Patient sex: M
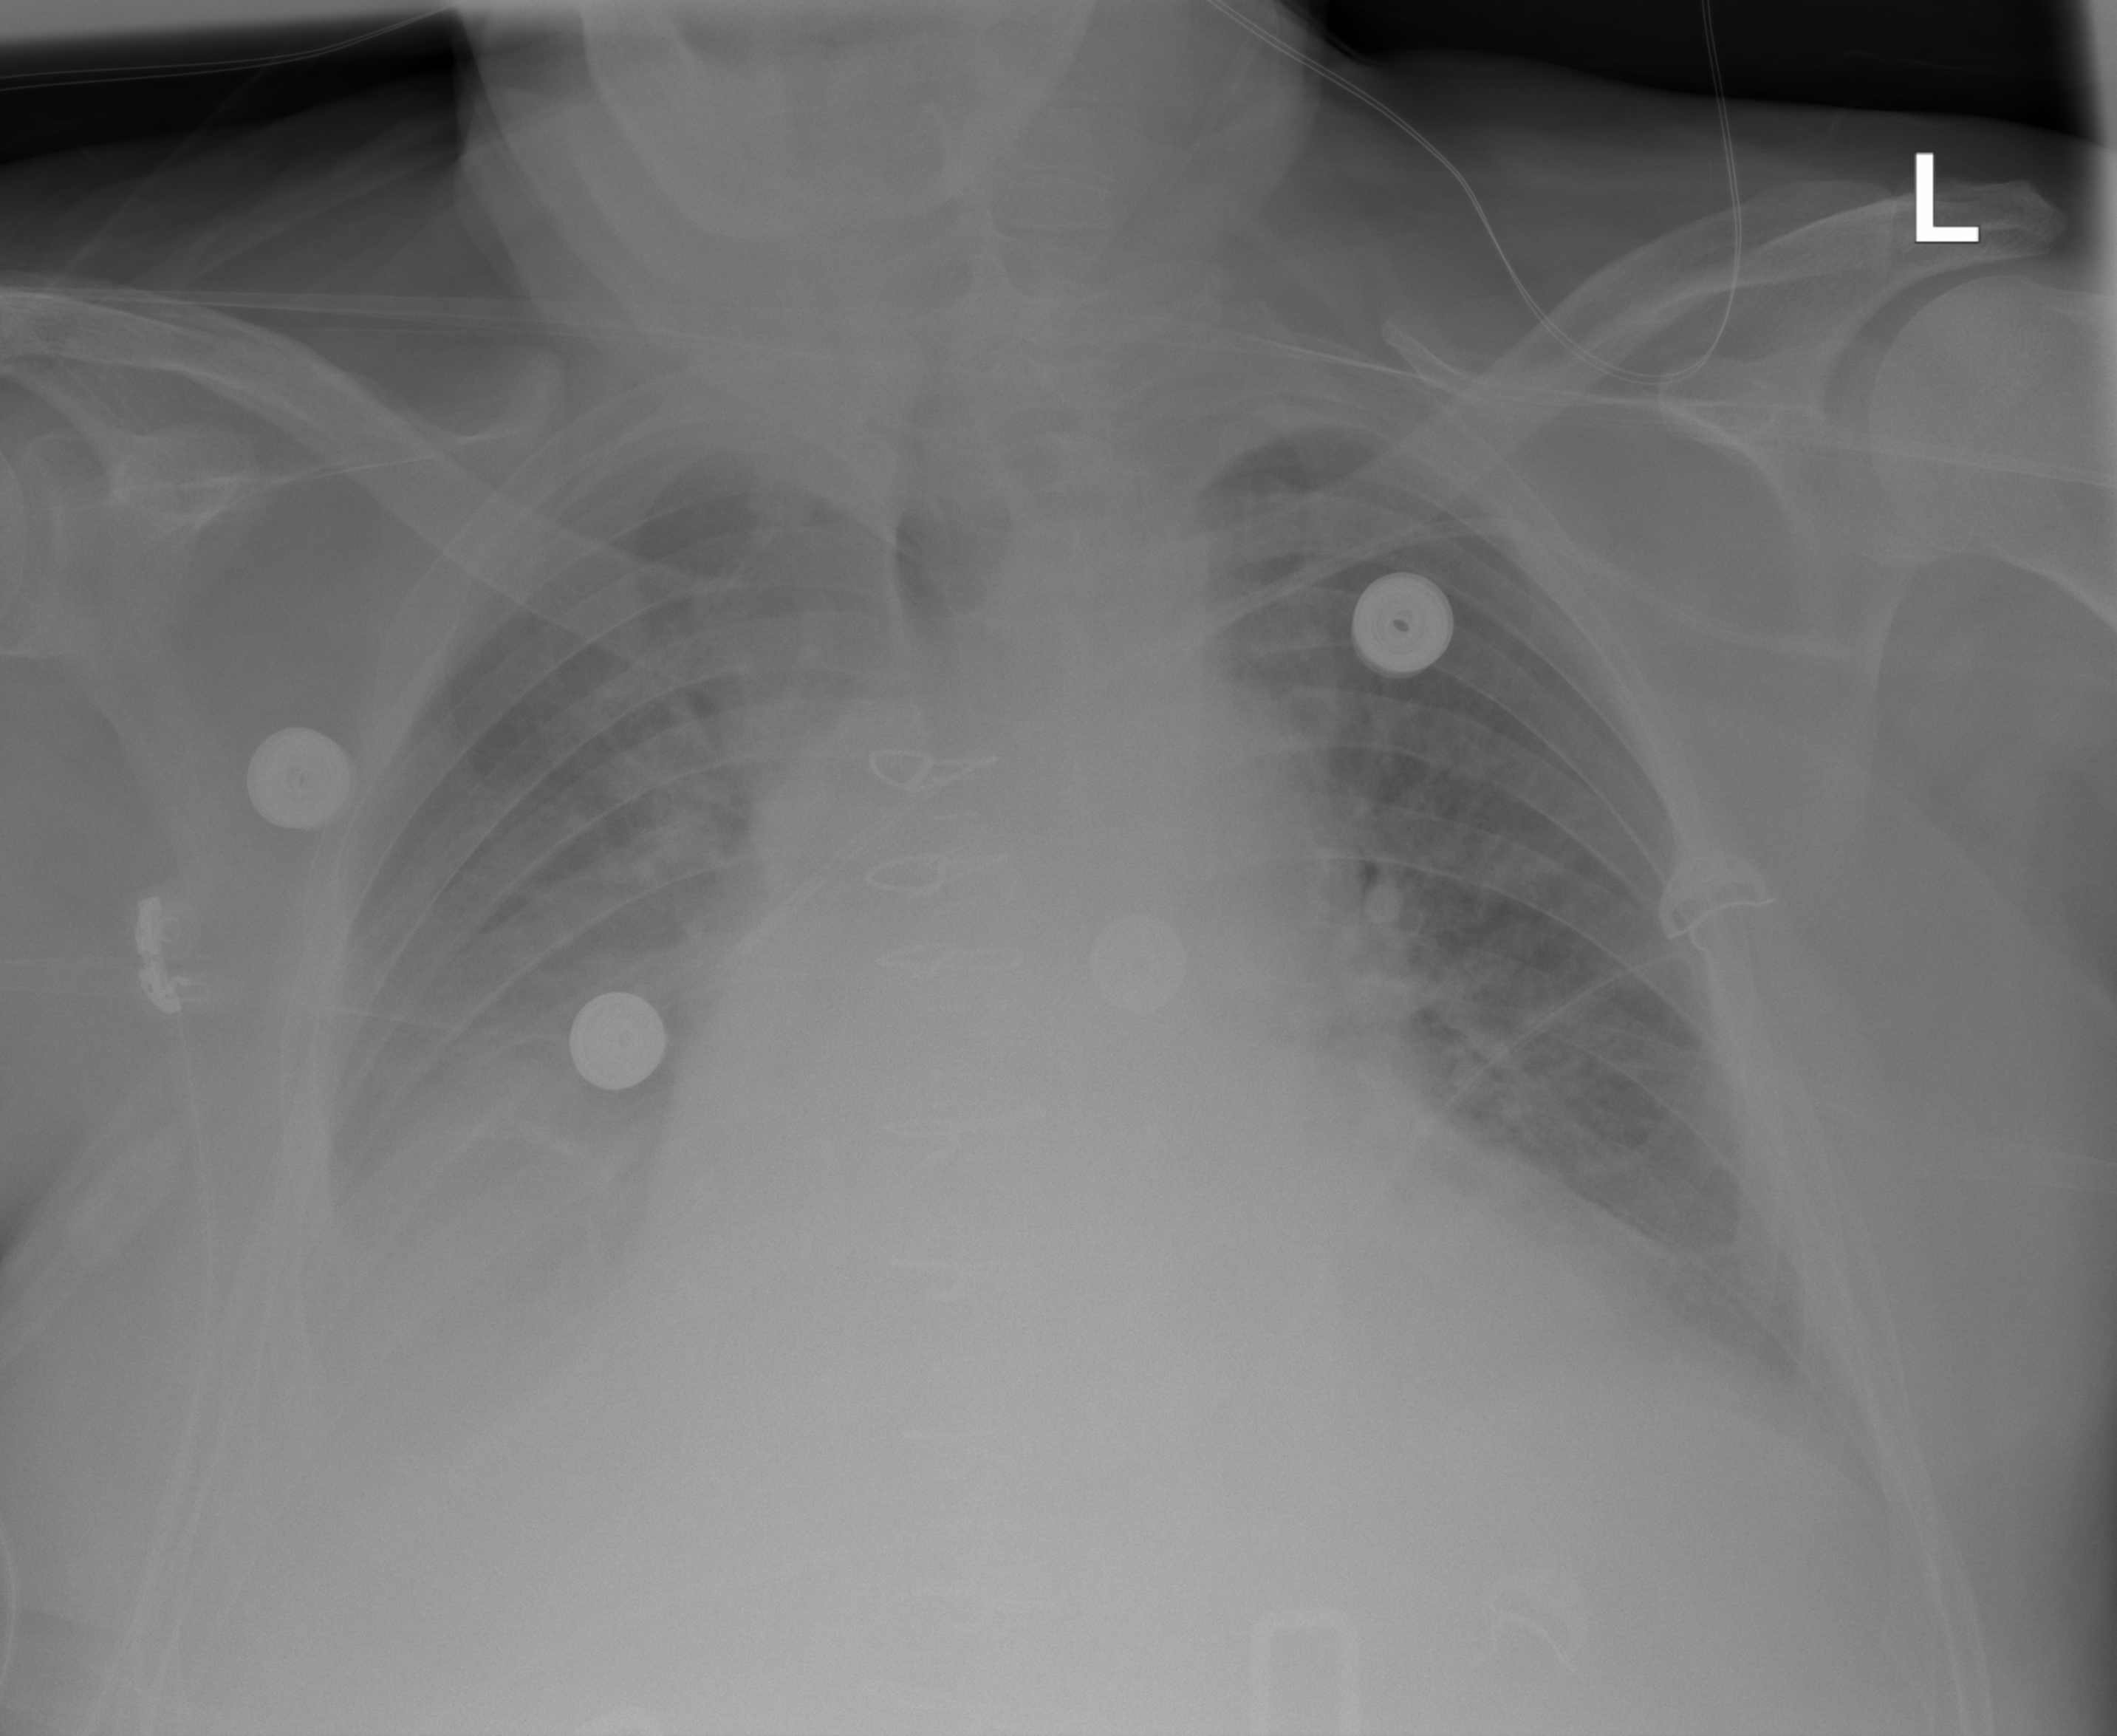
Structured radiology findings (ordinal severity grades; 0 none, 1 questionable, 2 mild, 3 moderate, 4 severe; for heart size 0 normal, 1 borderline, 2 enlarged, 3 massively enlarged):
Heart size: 2
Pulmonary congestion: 2
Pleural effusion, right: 3
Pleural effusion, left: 2
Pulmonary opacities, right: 2
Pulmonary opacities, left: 2
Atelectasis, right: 2
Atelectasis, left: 0